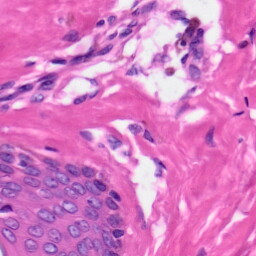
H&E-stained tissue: Skin